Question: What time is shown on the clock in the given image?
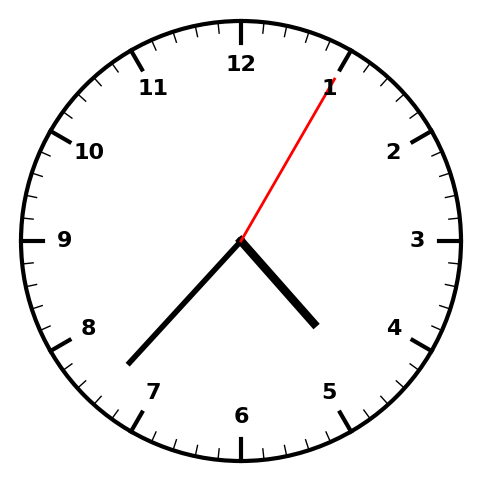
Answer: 04:37:05